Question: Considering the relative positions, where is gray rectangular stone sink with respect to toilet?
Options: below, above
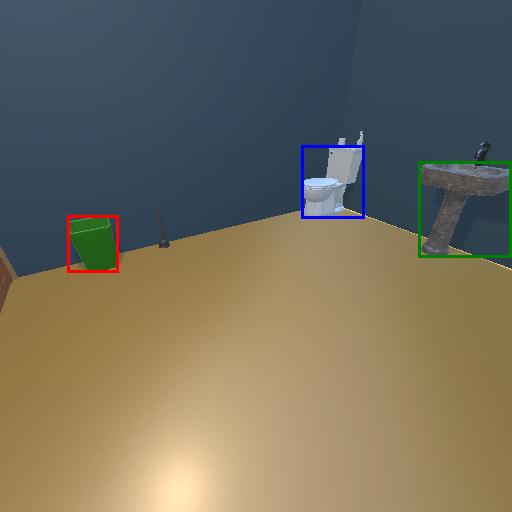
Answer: below